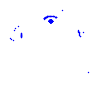
Particle: kaon